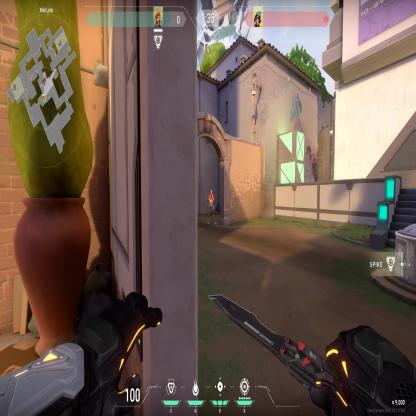
Label: enemy